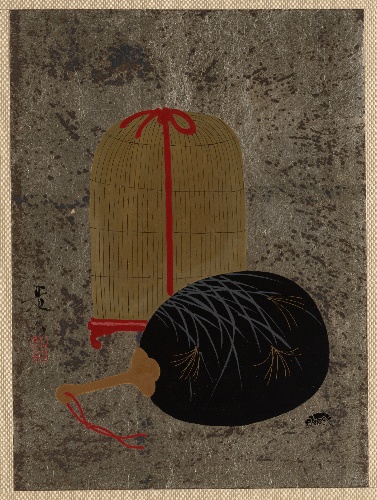
Artist: Shibata Zeshin
Artist bio: Japanese, 1807–1891
Object type: Album leaf
Classification: Paintings
Medium: Album leaf; lacquer on silver paper
Culture: Japan
Period: Edo period (1615–1868)
Dimensions: 4 3/4 x 3 1/2 in. (12.1 x 8.9 cm)
Department: Asian Art
Credit line: The Howard Mansfield Collection, Purchase, Rogers Fund, 1936
Accession year: 1936
Repository: Metropolitan Museum of Art, New York, NY
Tags: Fans